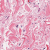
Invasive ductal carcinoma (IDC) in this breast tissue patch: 0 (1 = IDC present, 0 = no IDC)